Field crop: maize
Growth stage: 2
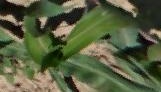
Species: maize